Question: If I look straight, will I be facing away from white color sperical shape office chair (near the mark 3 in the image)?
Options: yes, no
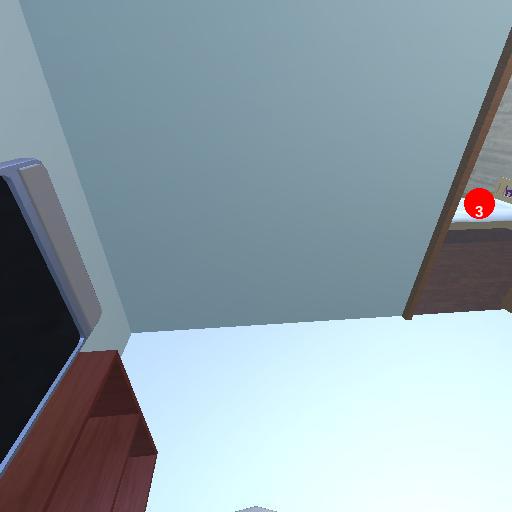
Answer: yes